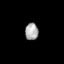
Tissue: skin
Cell type: Epithelial cells
Senescence score: 0.2247
Nuclear area (px): 218
Mean DAPI intensity: 169.459